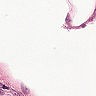
Metastatic tissue present: no